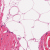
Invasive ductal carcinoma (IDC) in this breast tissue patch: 0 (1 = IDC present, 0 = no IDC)